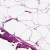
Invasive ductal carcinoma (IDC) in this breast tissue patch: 0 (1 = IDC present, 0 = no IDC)